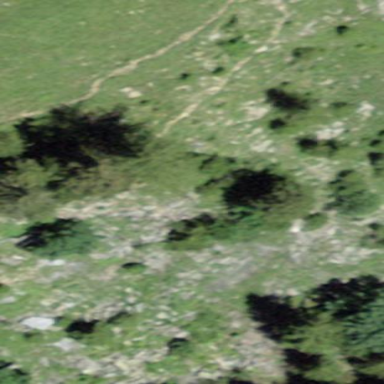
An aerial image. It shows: Forest area.